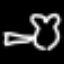
Label: leaf